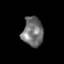
Tissue: skin
Cell type: Others
Senescence score: 0.7292
Nuclear area (px): 598
Mean DAPI intensity: 114.742